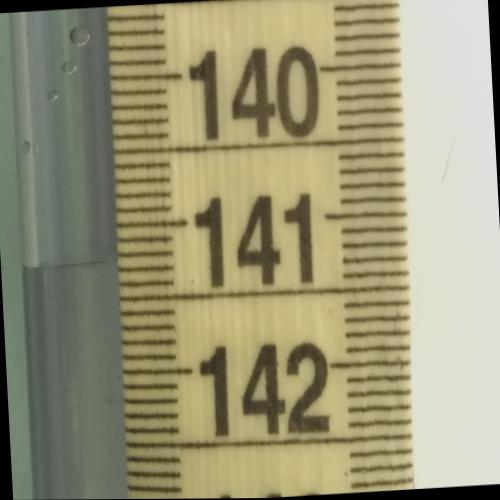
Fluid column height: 141.2 cm